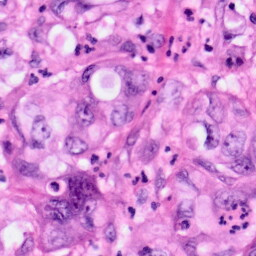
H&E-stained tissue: Pancreatic